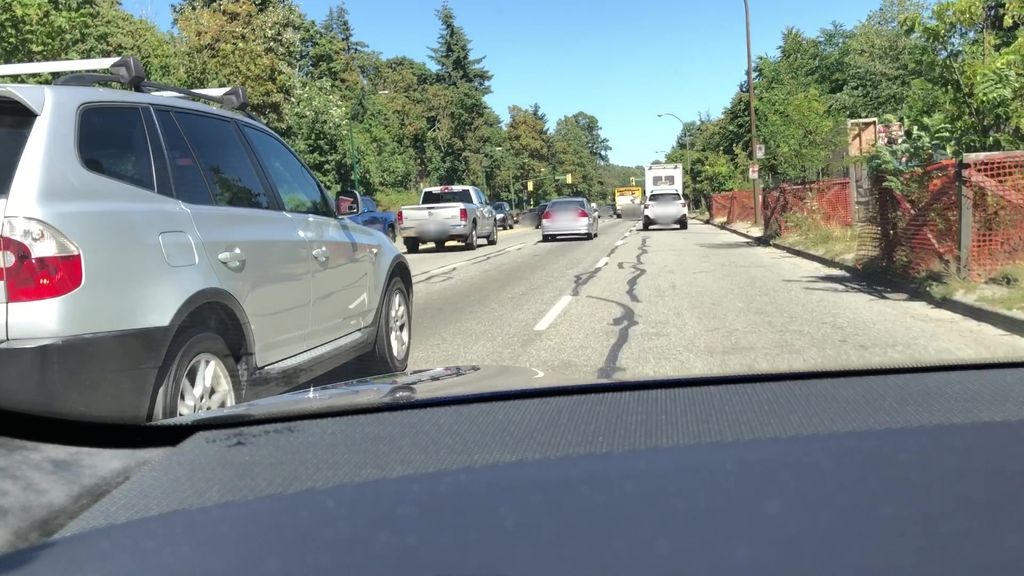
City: vancouver